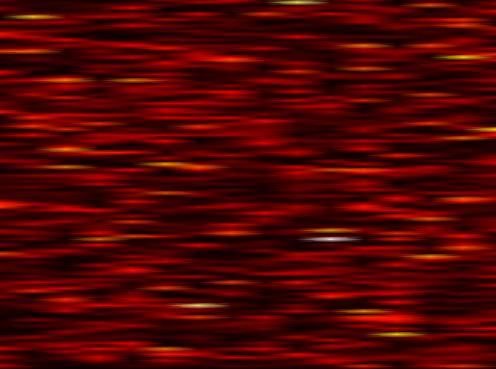
Label: WOLA